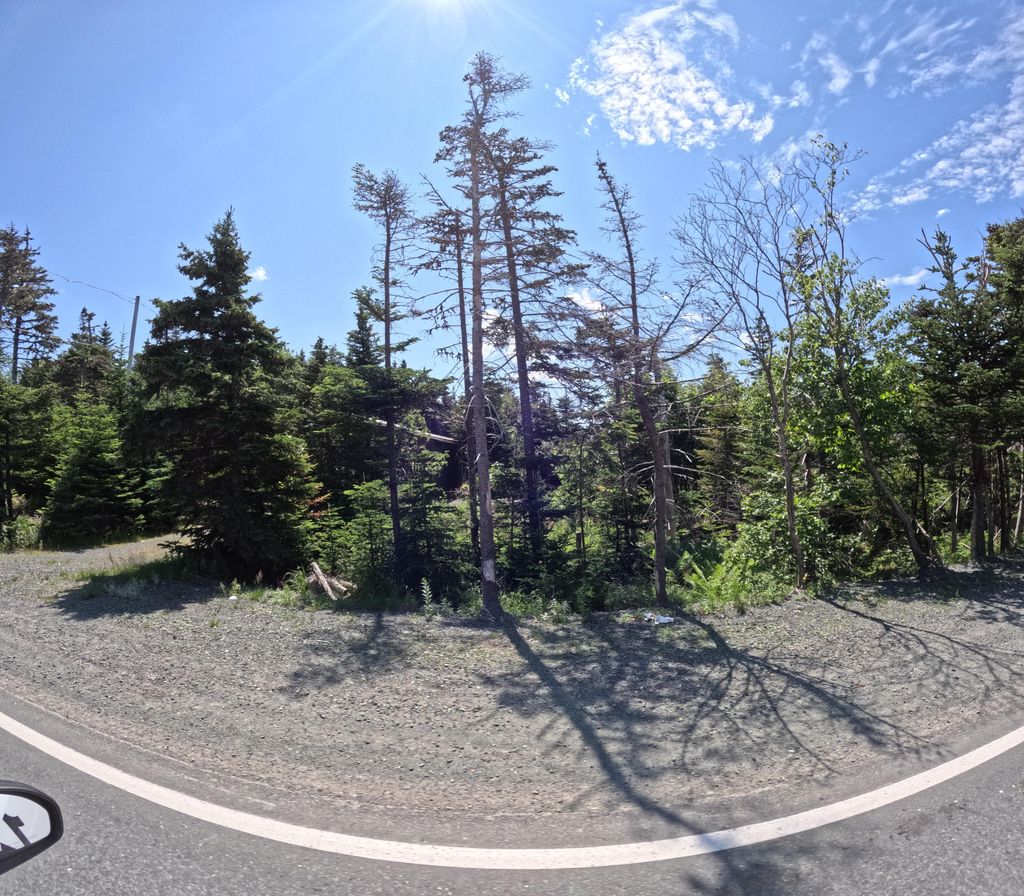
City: st_johns